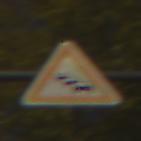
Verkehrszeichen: Stau
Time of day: SunriseSunset
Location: Outdoor (Urban)
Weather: PartlyCloudy
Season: Autumn
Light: Natural